Question: Stumbled upon a problem with TreeTable...
Help to understand, how to make the second level and further down will not appear when the upper td input is checked. Unfortunately I can use only HTML+CSS. <URL>
'''
<table class="table-tree" cellspacing="0">
<tr>
<td>
<label for="folder2">Folder 1</label>
<input type="checkbox" id="folder2" />
<table class="table-wrapper">
<tr>
<td class="file"><a href="">Subfile 1</a></td>
<td class="file"><a href="">Subfile 2</a></td>
<td>
<label for="folder3">Subfolder 1</label>
<input type="checkbox" id="folder3" />
<table class="table-wrapper">
<tr>
<td class="file"><a href="">Subsubfile 1</a></td>
<td class="file"><a href="">Subsubfile 2</a></td>
</tr>
</table>
</td>
</tr>
</table>
</td>
</tr>
</table>
'''
It would be great if layout was like this

Can anyone help me, please?
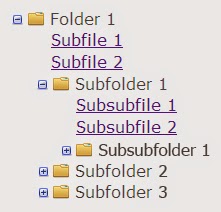
Answer: Your CSS has two errors.
First, you should select unchecked checkbox like this:
'''
input:not(:checked)
'''
and not relying on a fallback in rules application.
Second and more important, the rule 'td input:checked + table > tbody td' is wrong.
Infact, if you have your outer checkbox checked but the nested one unchecked, that rule will still match nested table td because the first part 'td input:checked + table > tbody' matches the outer table body and then the second part 'td' looks for td that have that body as .
You should check for direct children instead.
Summing up, you can change your css to something like this:
'''
*, html {
font-family: Verdana, Arial, Helvetica, sans-serif;
}
body, form, ul, li, p, h1, h2, h3, h4, h5 {
margin: 0;
padding: 0;
}
body {
background-color: #fafafa;
color: rgba(0, 0, 0, 0.7);
margin: 0;
position: absolute;
top: 0;
right: 0;
bottom: 0;
left: 0;
}
/**
* Tree Table CSS
**/
.table-tree {
display: block;
padding: 30px 0 0 30px;
}
td {
display: block;
position: relative;
}
td label {
background: url(http://www.webmasters.by/images/articles/css-tree/folder-horizontal.png) 15px 1px no-repeat;
cursor: pointer;
display: block;
padding-left: 37px;
width: 100%;
}
td input {
position: absolute;
left: 0;
margin-left: 0;
opacity: 0;
z-index: 2;
cursor: pointer;
height: 1em;
width: 1em;
top: 0;
}
// CHANGED HERE
td input:not(:checked) + table {
background: url(http://www.webmasters.by/images/articles/css-tree/toggle-small-expand.png) -3px -1px no-repeat;
margin: -0.938em 0 0 0;
height: 1em;
width: 1em;
}
td input:checked + table {
background: url(http://www.webmasters.by/images/articles/css-tree/toggle-small.png) 41px 4px no-repeat;
display: block;
margin: -1.25em 0 0 -44px;
padding: 1.25em 0 0 80px;
height: auto;
width: 100%;
}
td.file {
margin-left: -1px !important;
}
// CHANGED HERE
td input:not(:checked) + table > tbody > tr > td {
display: none;
margin-left: -14px !important;
padding-left: 1px;
}
// CHANGED HERE
td input:checked + table > tbody > tr > td {
display: block;
margin: 0 0 0.125em;
}
// CHANGED HERE
td input:checked + table > tbody > tr > td:last-child {
margin: 0 0 0.063em; /* 1px */
}
'''
Always use the most specific CSS rule you can because when HTML gets huge you can have some surprises.